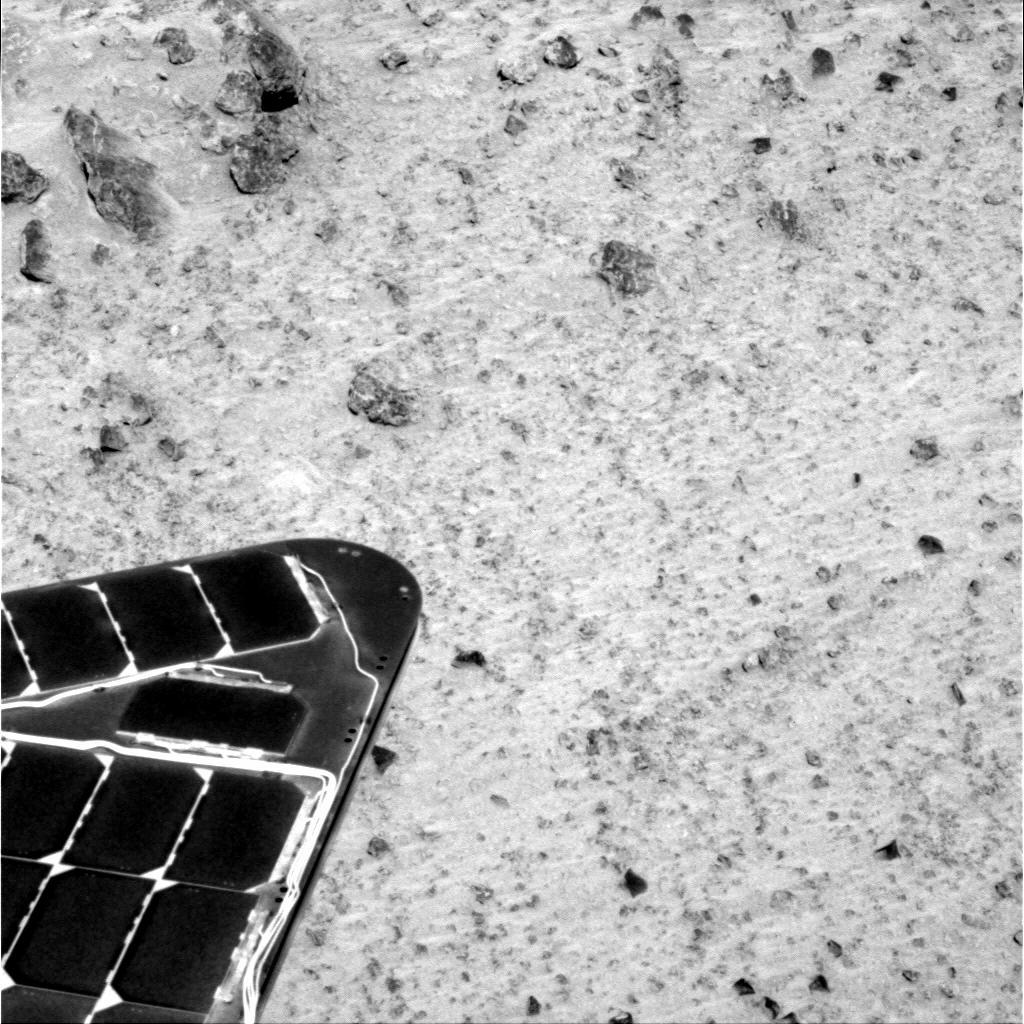
Terrain classes present: Background, Bedrock, Gravel / Sand / Soil, Rock